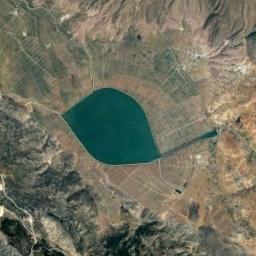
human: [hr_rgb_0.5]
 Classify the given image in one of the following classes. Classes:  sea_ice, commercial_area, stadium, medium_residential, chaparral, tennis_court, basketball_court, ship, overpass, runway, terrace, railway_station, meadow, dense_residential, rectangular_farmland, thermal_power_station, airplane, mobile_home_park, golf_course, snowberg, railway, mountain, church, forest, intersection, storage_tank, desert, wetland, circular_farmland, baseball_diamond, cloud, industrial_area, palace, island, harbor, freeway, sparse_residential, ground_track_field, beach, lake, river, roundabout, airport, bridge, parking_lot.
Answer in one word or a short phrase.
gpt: lake